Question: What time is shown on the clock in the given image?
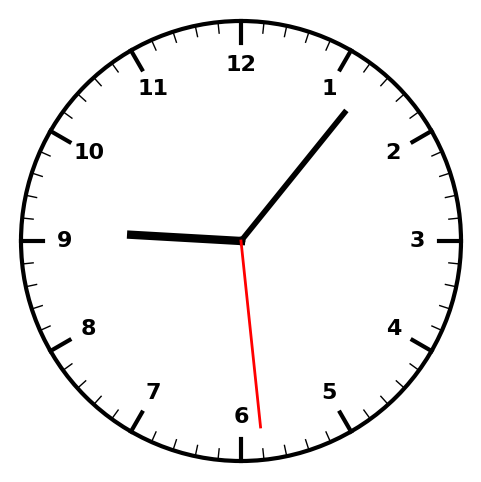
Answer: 09:06:29